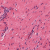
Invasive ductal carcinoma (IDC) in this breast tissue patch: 0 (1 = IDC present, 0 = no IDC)